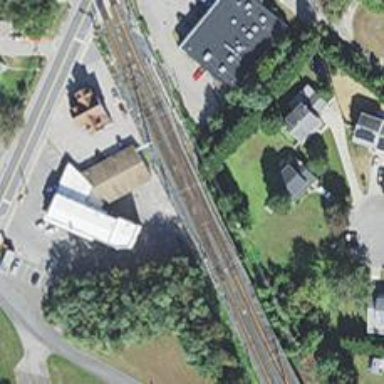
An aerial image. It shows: Light rail railway with electrified contact line.